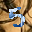
Label: 5